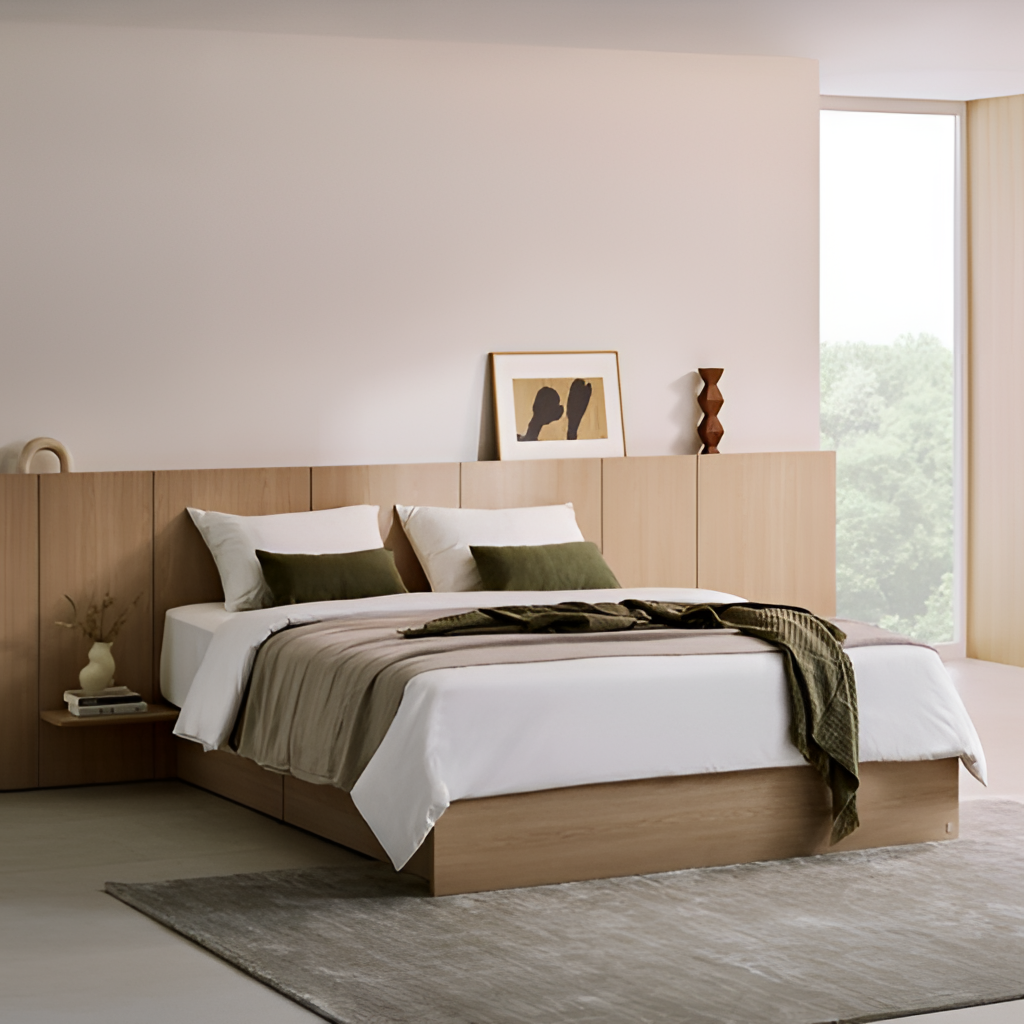
wood bed, bedroom, modern, wood flooring, with plank pattern, white and beige paint wallpaper, with vertical two tone pattern